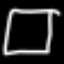
Label: square